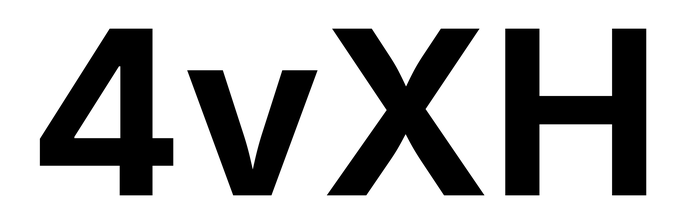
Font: Inter_Bold